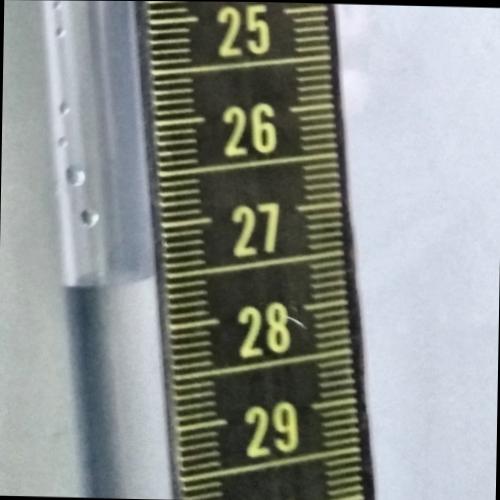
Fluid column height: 27.5 cm